Aerial crown-view tile of a tropical tree (Barro Colorado Island, Panama), acquired 20250317:
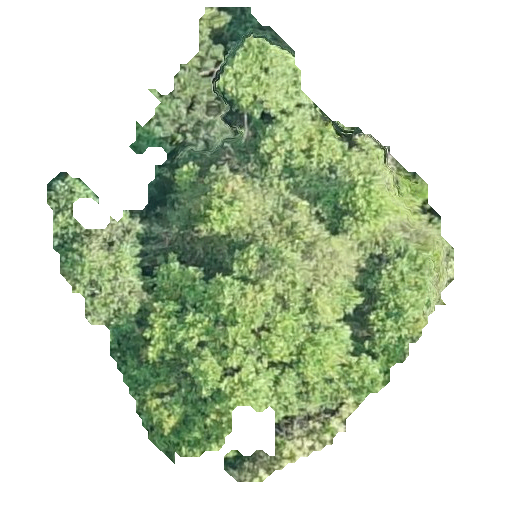
Species: Hieronyma alchorneoides
GBIF accepted scientific name: Hieronyma alchorneoides
Crown area: 160.94 m²